The image is an STFT spectrogram (time versus frequency) of a rolling-element bearing's vibration signal. What is the most likely bearing condition (normal, inner_race, outer_race, ball)?
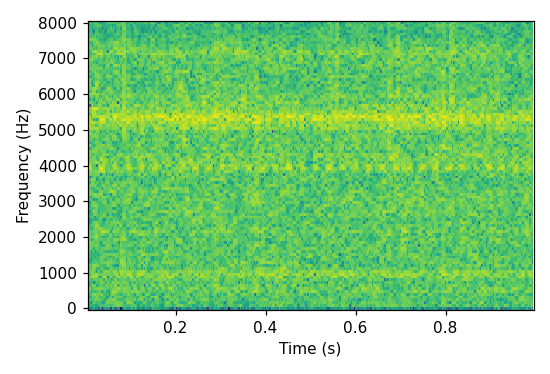
Answer: inner_race